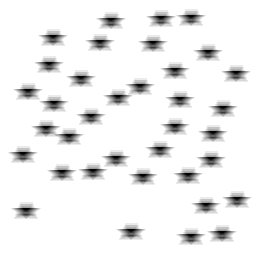
Squares: 0
Triangles: 0
Stars: 36
Total shapes: 36